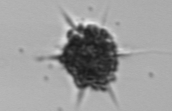
Label: Dictyocha